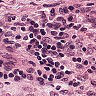
Metastatic tissue present: no